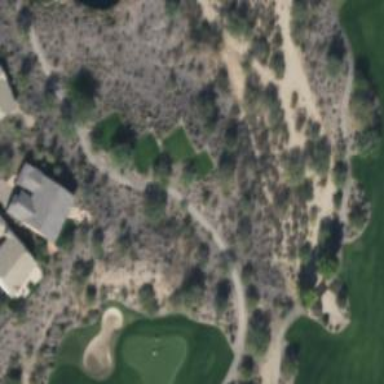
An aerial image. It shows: Path for both road and golf.